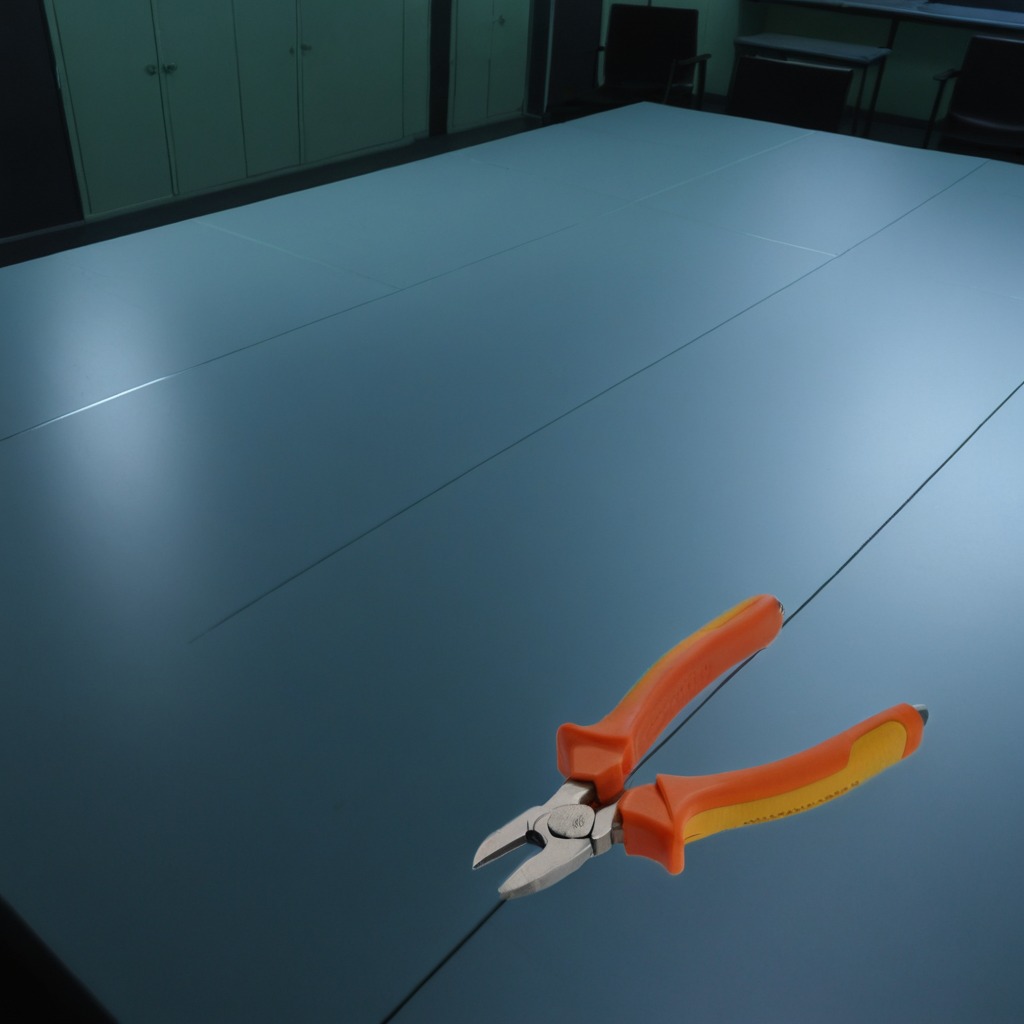
A plier lies on a table in a railway signal maintenance room.